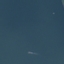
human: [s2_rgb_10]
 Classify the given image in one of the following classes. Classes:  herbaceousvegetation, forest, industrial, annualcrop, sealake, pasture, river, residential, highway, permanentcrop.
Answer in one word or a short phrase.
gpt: SeaLake